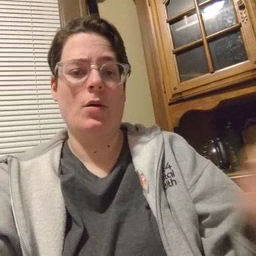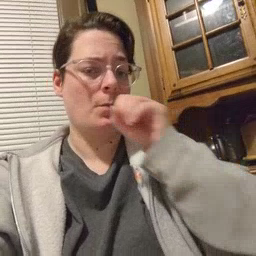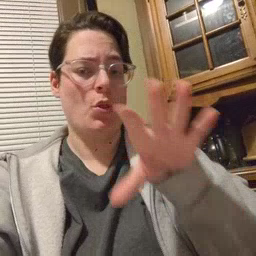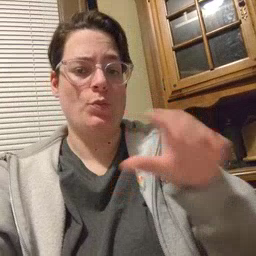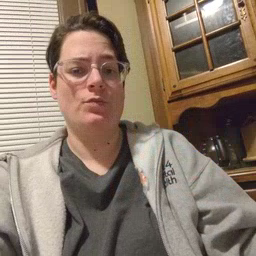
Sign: blow